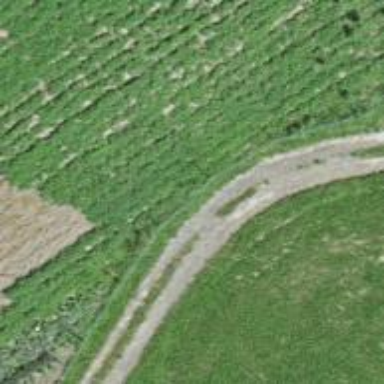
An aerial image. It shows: Grass track.